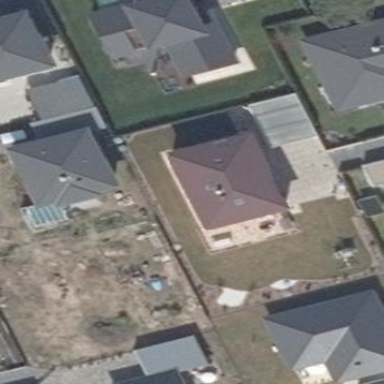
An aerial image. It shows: Detached building with hipped roof.